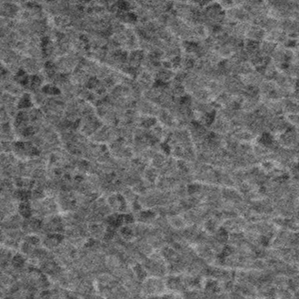
Label: frost